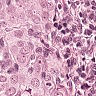
Metastatic tissue present: yes